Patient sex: M
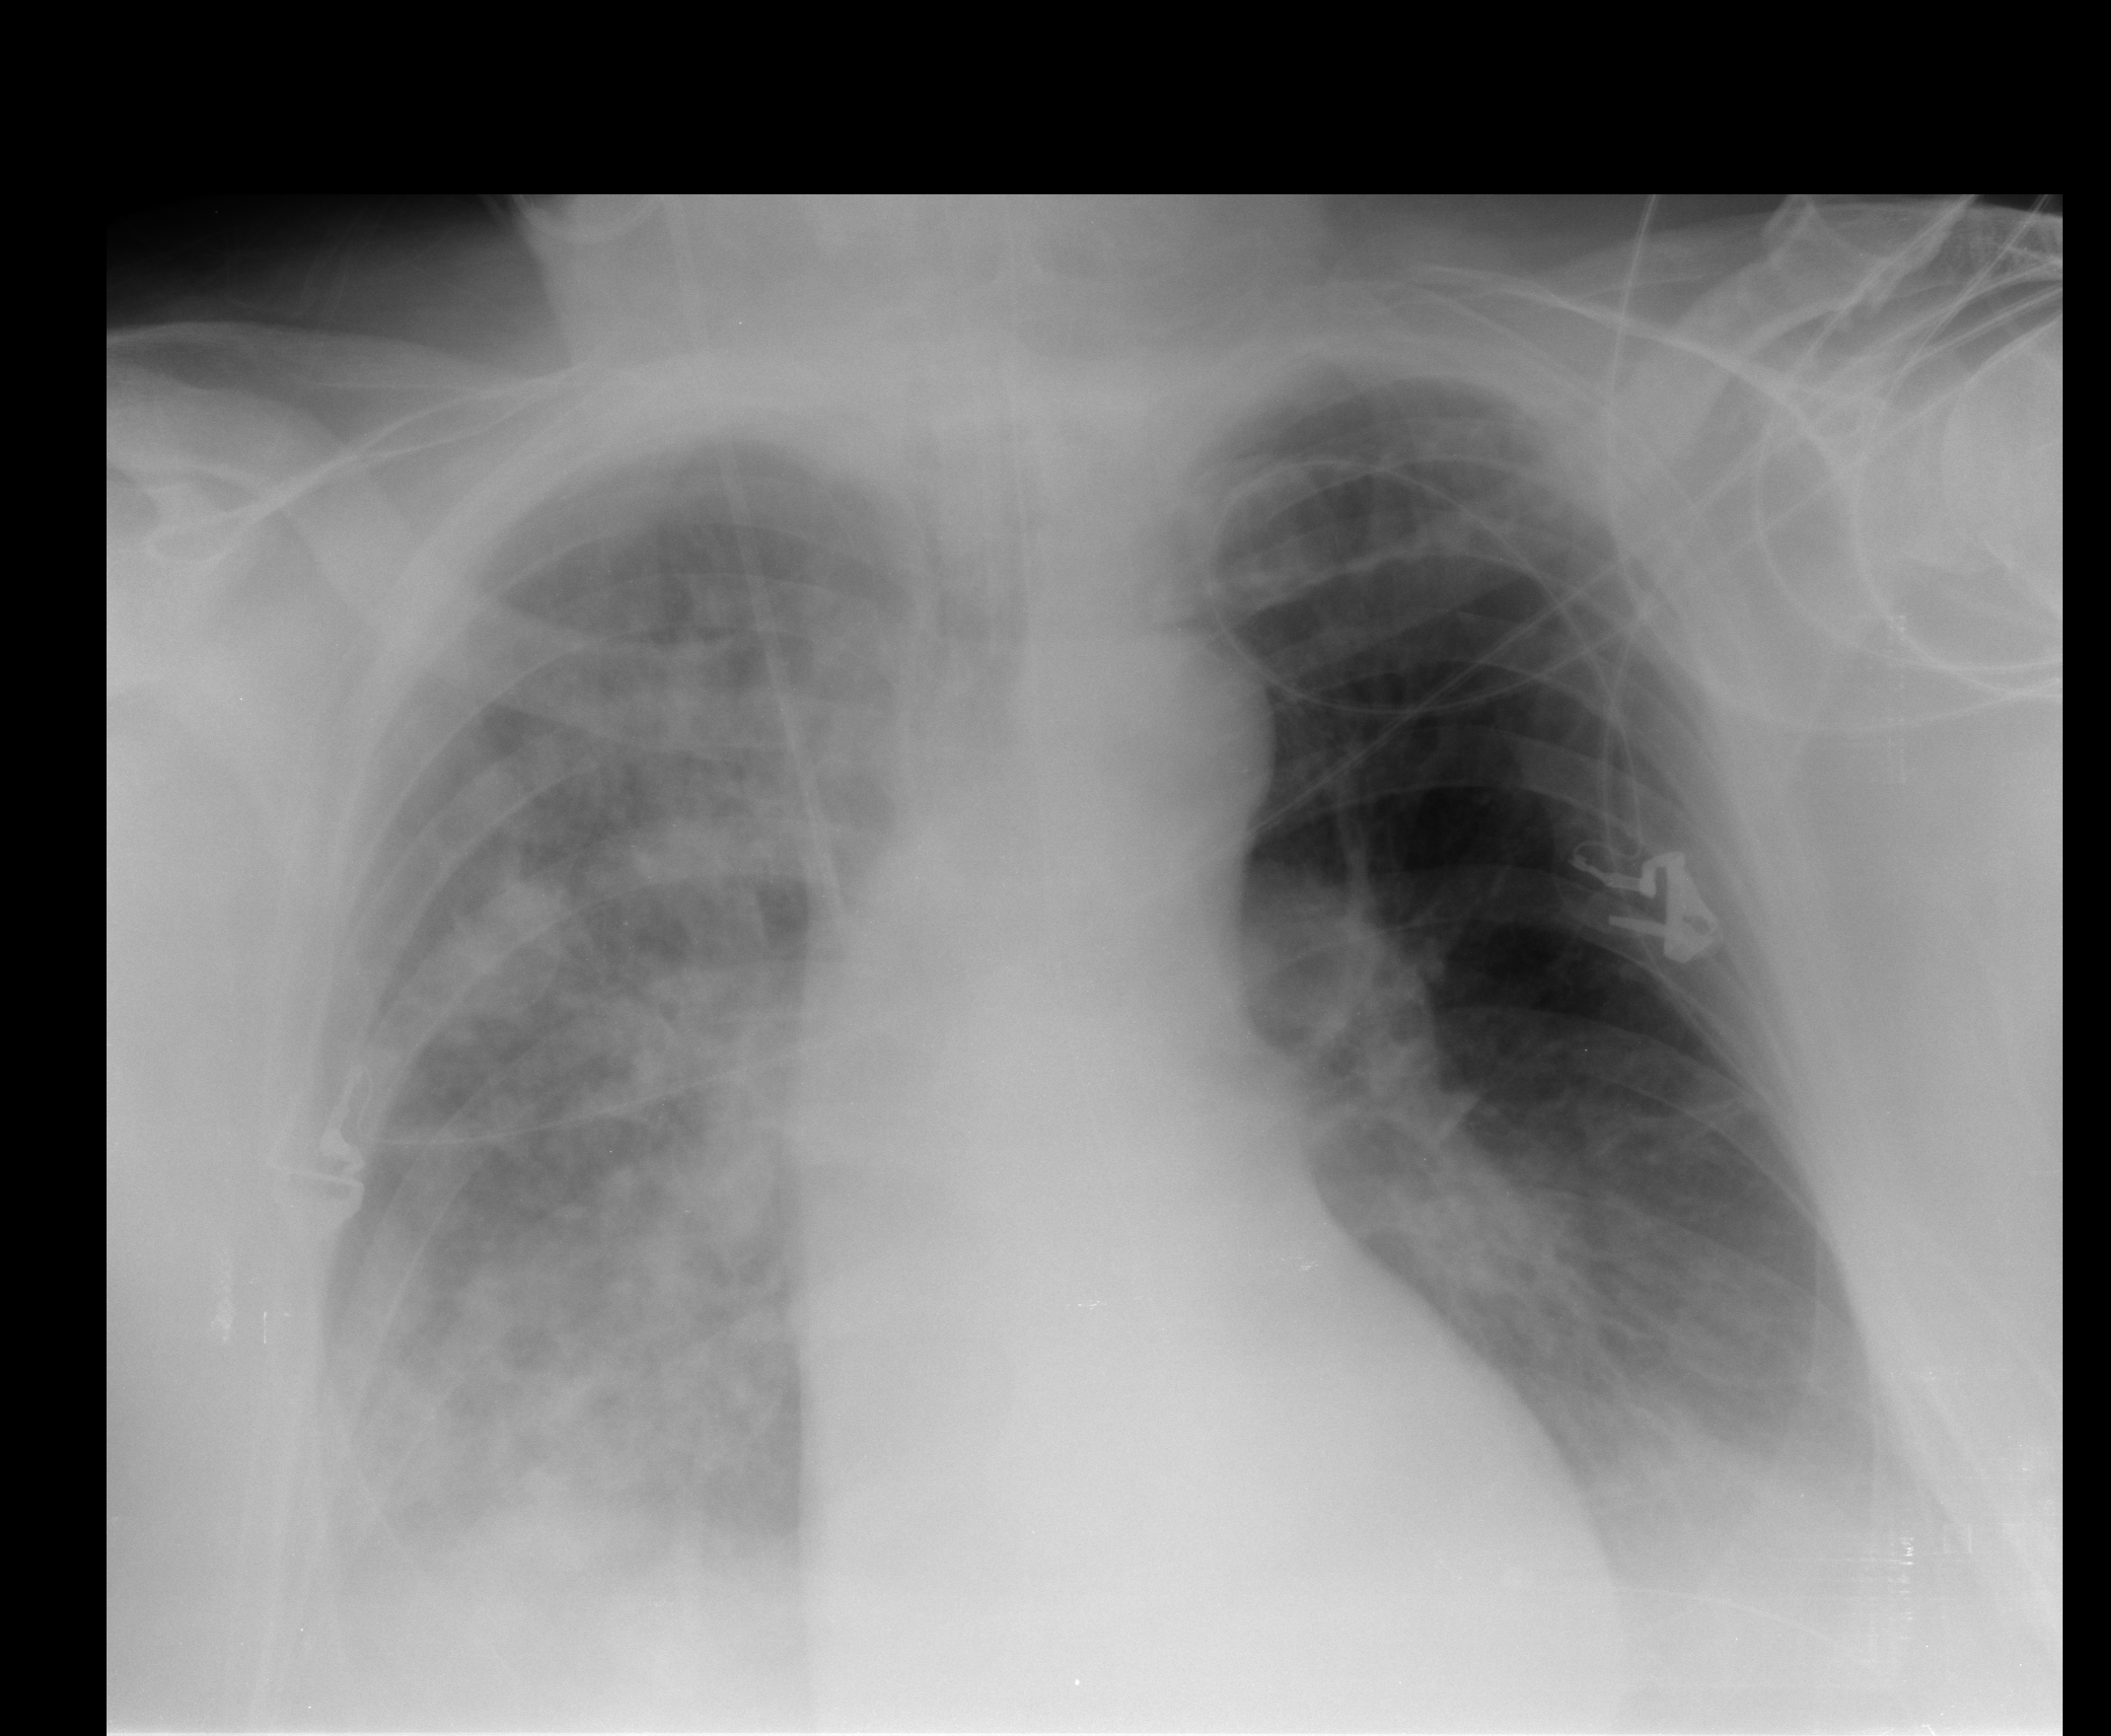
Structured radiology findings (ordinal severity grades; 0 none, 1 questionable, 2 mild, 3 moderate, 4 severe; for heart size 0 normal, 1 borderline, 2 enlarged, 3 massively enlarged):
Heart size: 0
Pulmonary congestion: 0
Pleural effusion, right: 2
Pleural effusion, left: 2
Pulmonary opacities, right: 3
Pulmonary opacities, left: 0
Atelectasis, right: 2
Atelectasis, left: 0